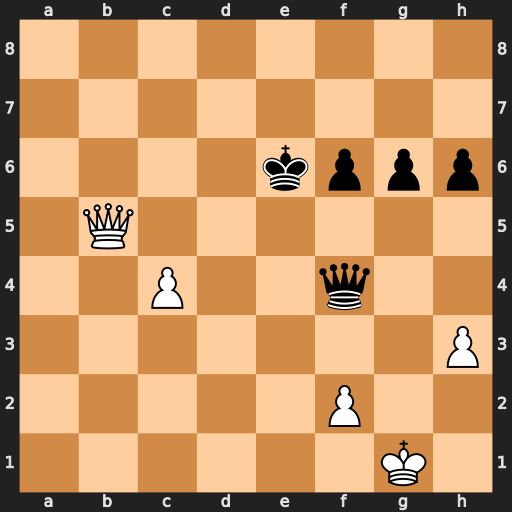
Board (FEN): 8/8/4kppp/1Q6/2P2q2/7P/5P2/6K1
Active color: w
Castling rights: -
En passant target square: -
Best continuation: Qe8+ Kf5 Qd7+ Kg5 c5